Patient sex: M
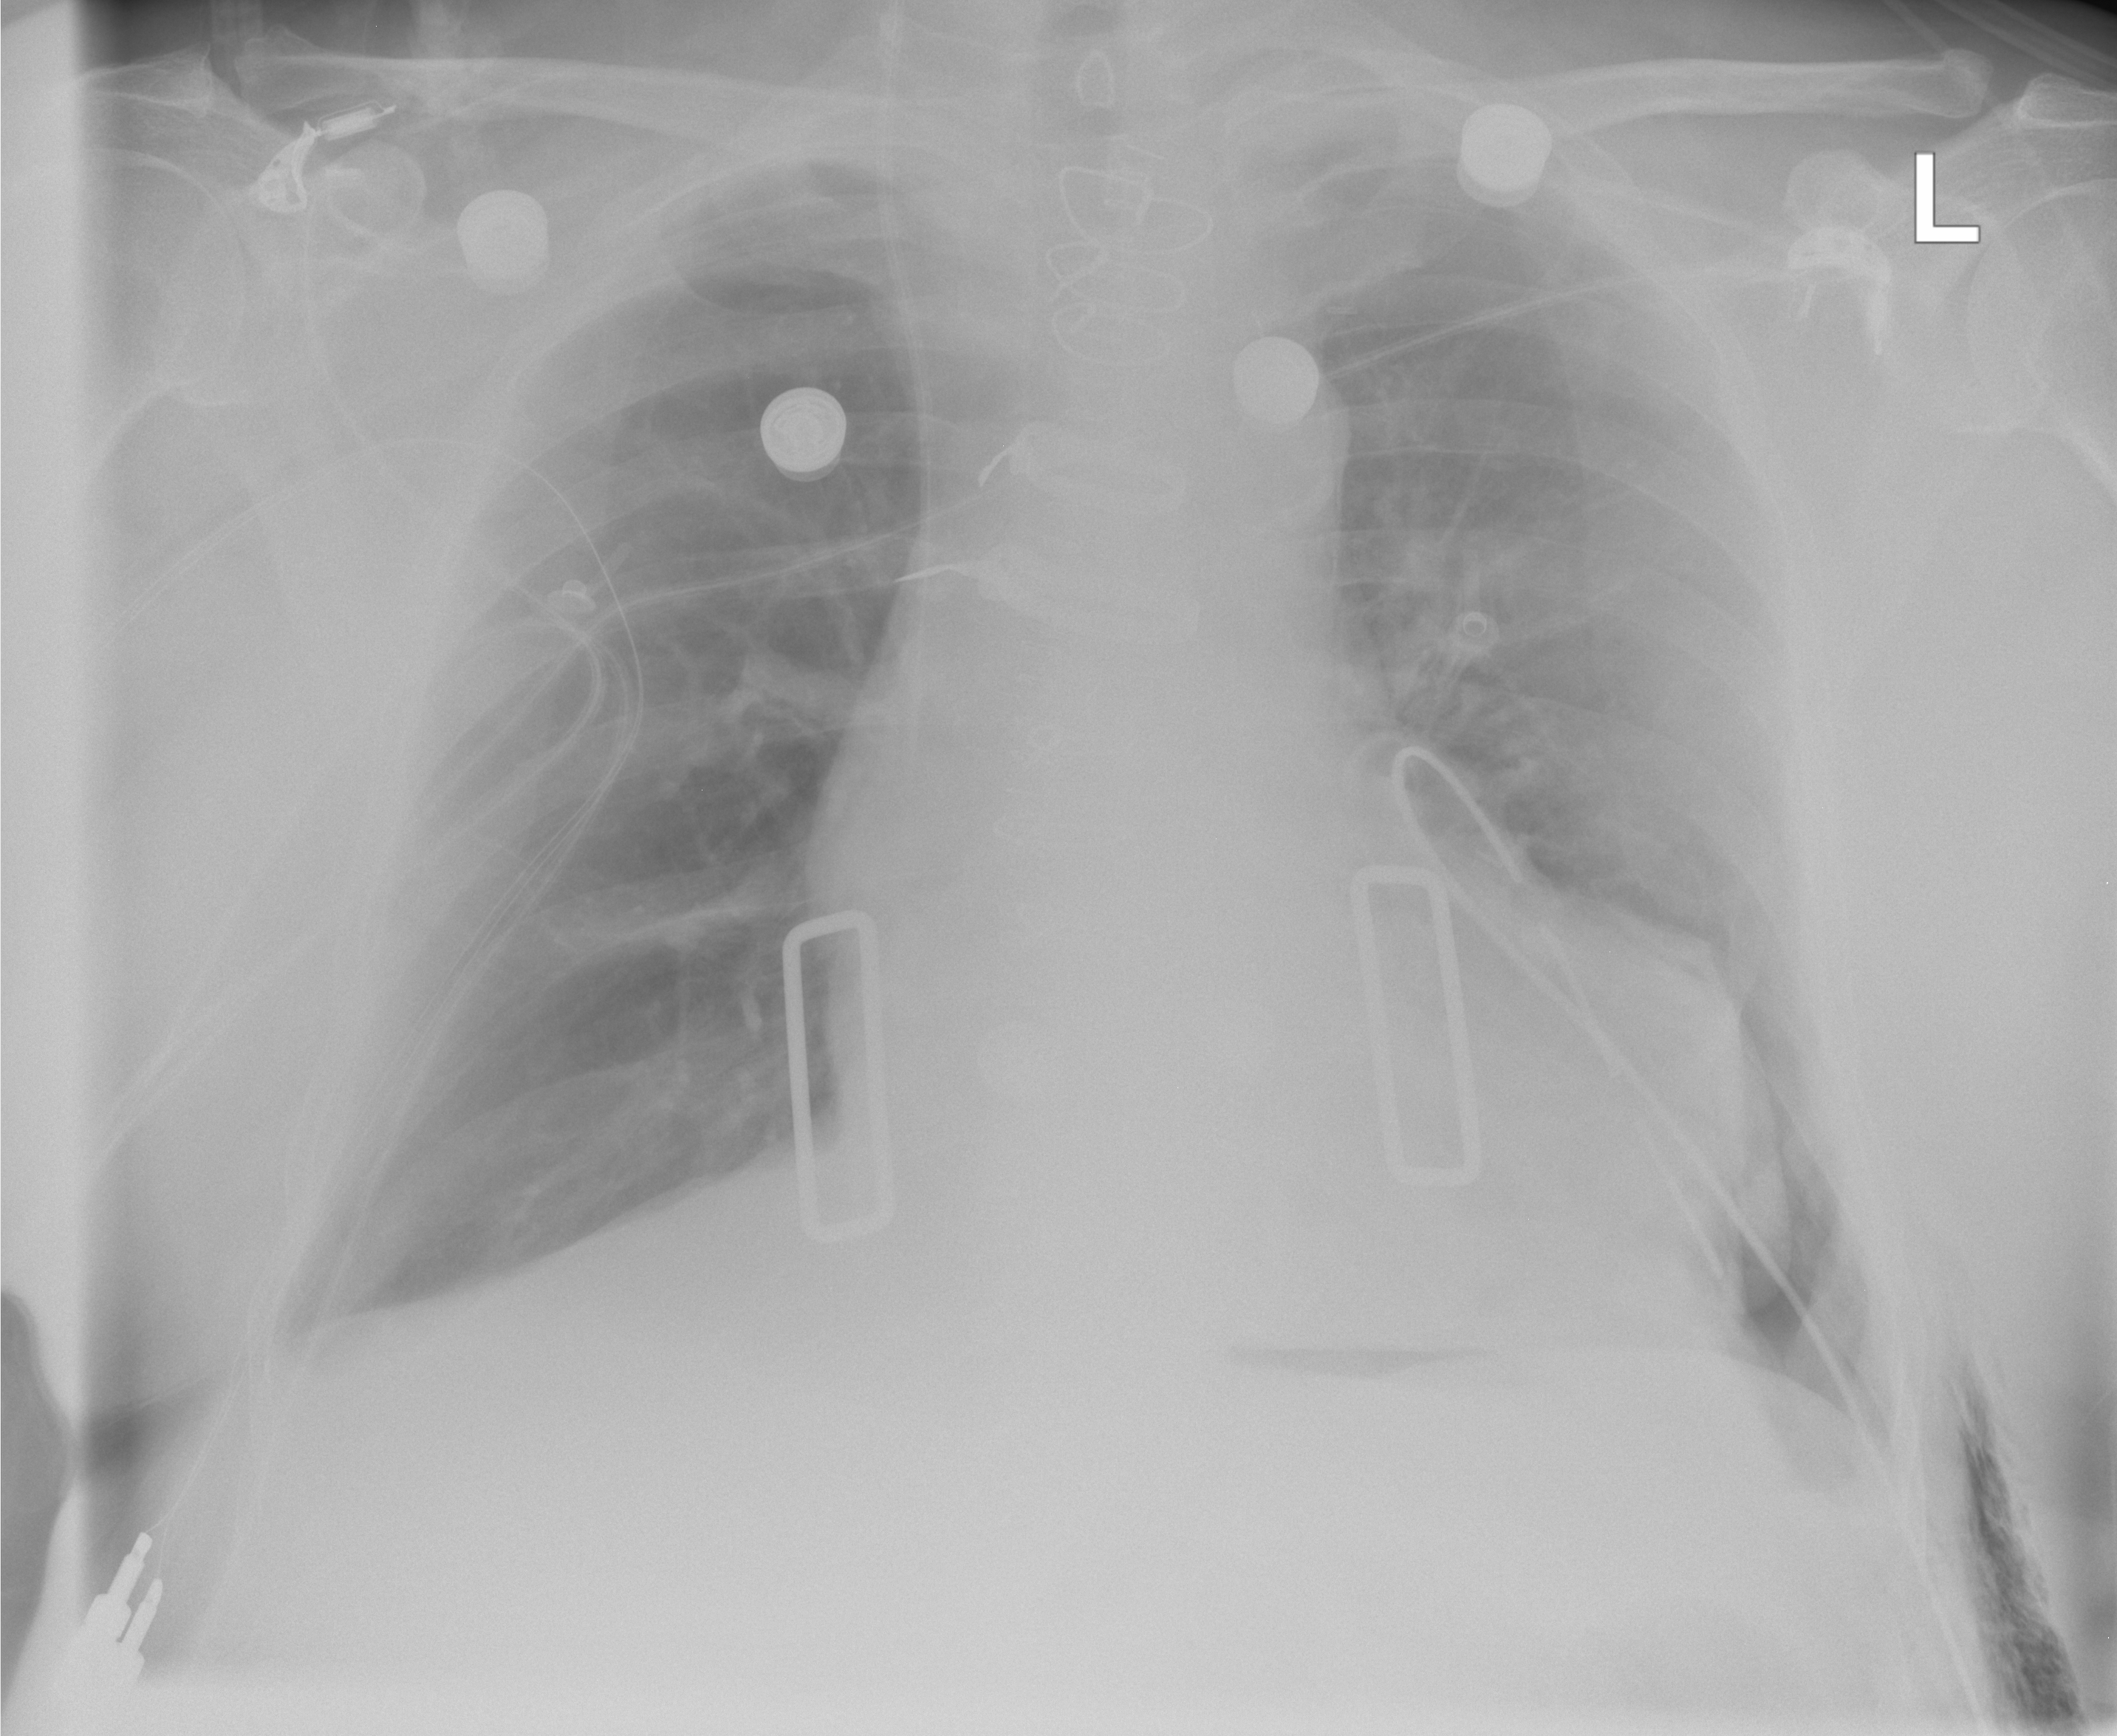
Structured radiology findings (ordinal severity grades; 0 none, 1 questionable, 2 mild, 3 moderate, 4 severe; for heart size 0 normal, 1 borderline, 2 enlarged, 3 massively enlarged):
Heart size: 2
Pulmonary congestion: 0
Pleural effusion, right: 0
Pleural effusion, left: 2
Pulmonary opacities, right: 0
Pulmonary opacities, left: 0
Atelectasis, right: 2
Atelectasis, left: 2